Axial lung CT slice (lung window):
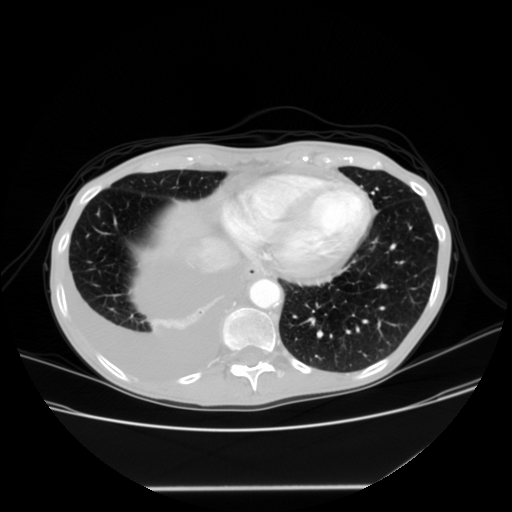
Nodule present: no